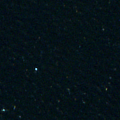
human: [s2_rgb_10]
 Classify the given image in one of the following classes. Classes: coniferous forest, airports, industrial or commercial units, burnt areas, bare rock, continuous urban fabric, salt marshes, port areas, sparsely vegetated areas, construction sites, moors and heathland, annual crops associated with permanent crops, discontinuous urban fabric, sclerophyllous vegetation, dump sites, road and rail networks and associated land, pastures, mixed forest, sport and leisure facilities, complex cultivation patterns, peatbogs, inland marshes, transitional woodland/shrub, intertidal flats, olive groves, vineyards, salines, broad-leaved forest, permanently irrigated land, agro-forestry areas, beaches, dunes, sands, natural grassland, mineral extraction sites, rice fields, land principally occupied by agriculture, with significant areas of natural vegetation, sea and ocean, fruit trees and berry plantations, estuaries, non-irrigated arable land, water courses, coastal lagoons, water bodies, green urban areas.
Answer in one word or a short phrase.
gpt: sea and ocean